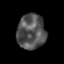
Tissue: prostate
Cell type: Myeloid cells
Senescence score: 0.2796
Nuclear area (px): 971
Mean DAPI intensity: 82.742